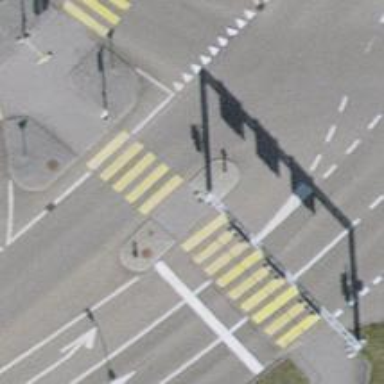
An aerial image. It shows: Crossing with traffic signals and zebra crossing marking on the island.